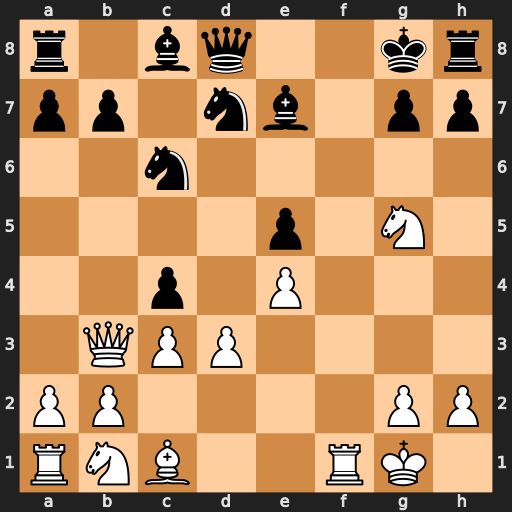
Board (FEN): r1bq2kr/pp1nb1pp/2n5/4p1N1/2p1P3/1QPP4/PP4PP/RNB2RK1
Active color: w
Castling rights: -
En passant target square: -
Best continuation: Qxc4#